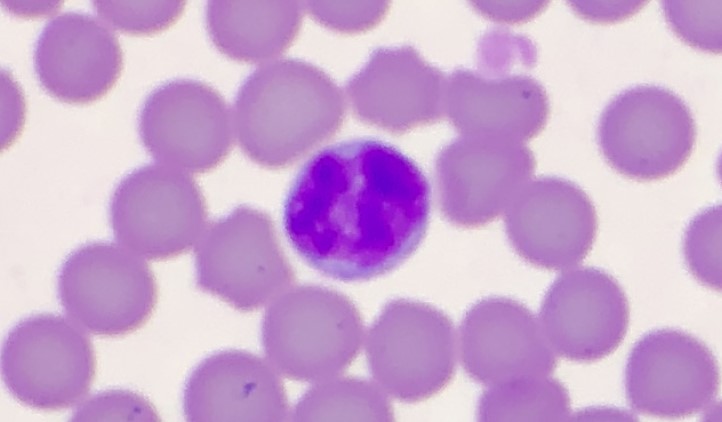
White blood cell type: Lymphocyte